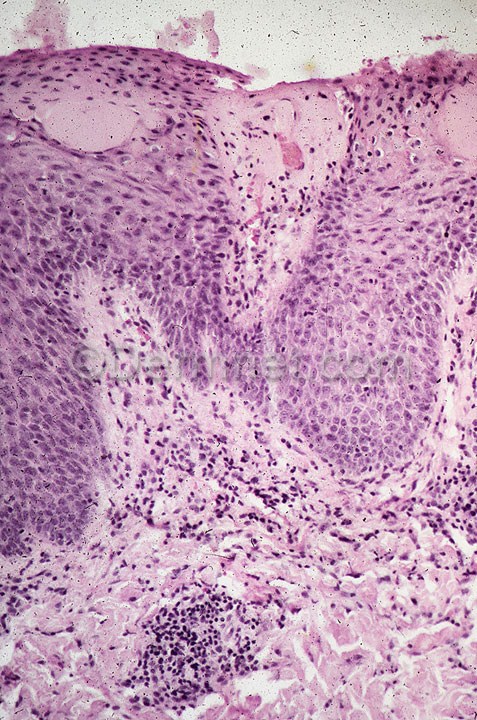
Disease: Eczema Photos